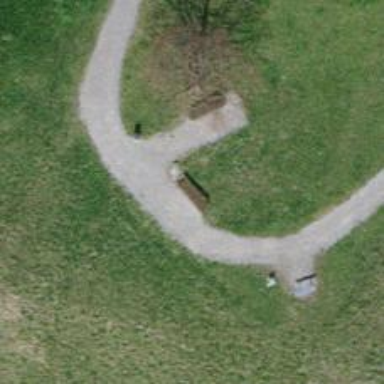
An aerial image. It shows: Brown bench in the vicinity.